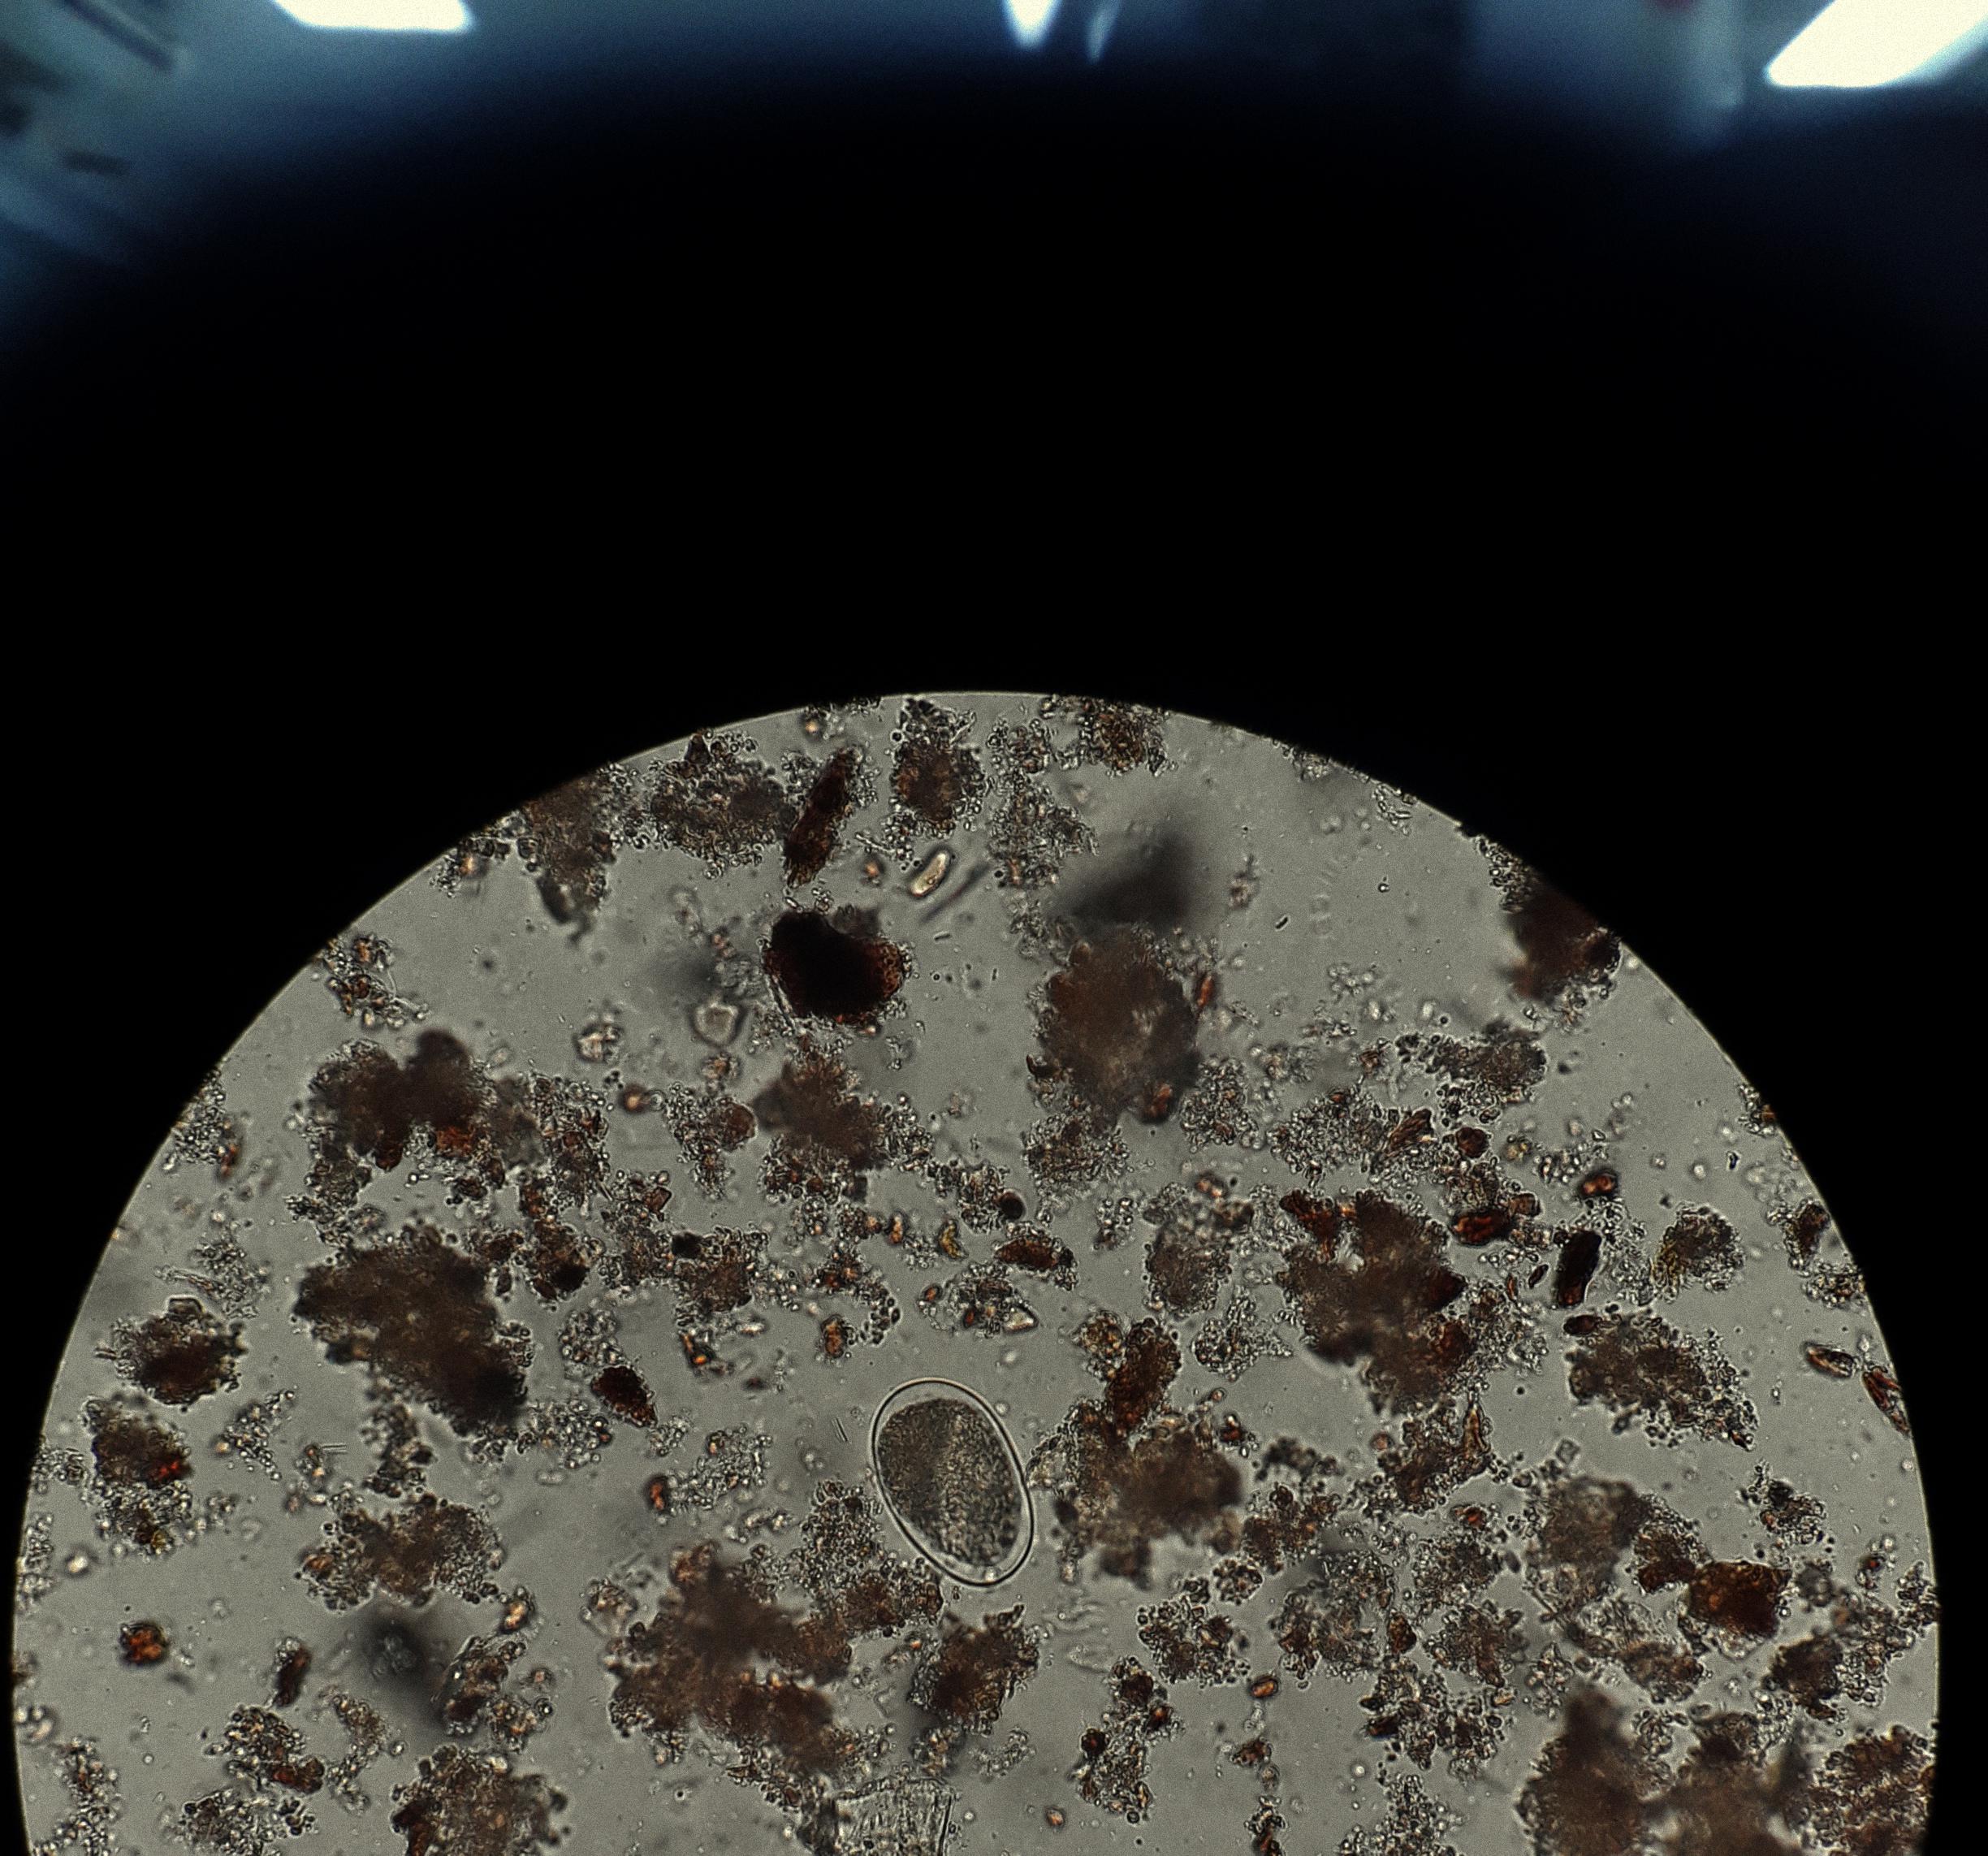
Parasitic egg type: Hookworm egg